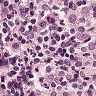
Metastatic tissue present: no